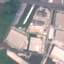
Land use / land cover: Industrial